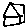
Label: house